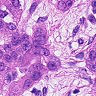
Metastatic tissue present: yes